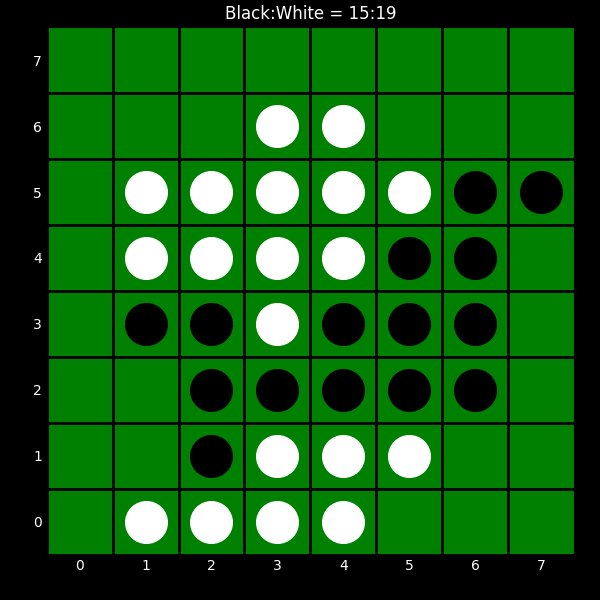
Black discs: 15
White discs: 19